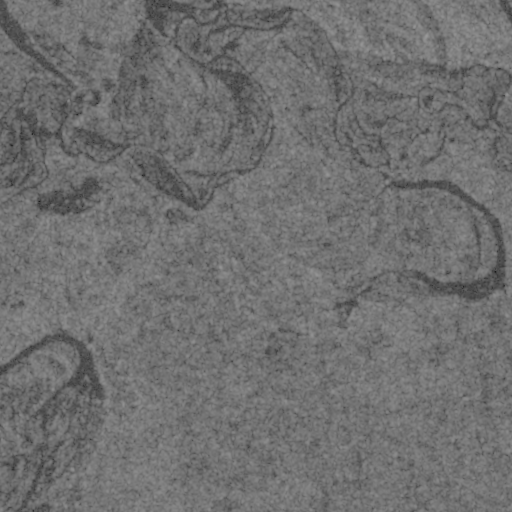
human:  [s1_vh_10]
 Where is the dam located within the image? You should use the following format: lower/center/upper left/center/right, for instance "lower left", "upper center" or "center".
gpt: The dam is located in the upper left of the image.
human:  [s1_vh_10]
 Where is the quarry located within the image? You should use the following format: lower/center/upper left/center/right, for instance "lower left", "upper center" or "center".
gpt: There is no quarry in the image.

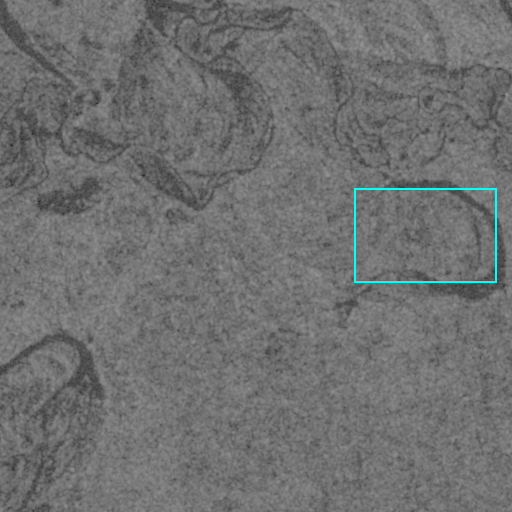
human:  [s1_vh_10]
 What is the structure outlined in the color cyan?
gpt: The structure outlined in cyan is a crop field.
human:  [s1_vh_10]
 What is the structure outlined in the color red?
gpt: There is no red outline.